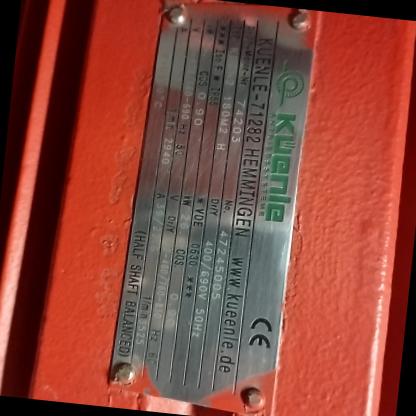
Klasa: tabliczka-znamionowa